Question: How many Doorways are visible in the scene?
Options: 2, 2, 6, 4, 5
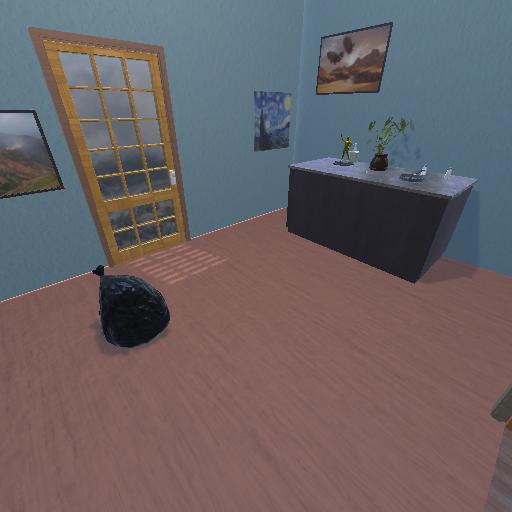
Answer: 2